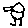
Label: bird